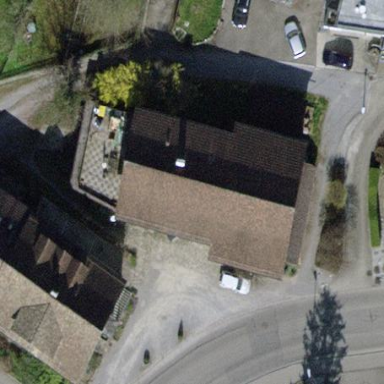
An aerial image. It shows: Building with gabled brown roof.